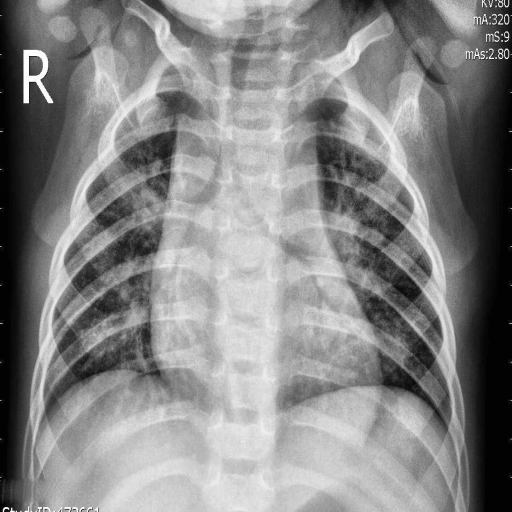
Finding: PNEUMONIA